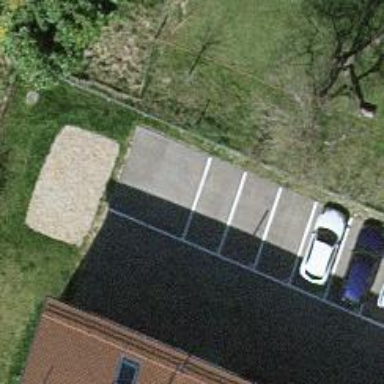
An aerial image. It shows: Street side parking area.